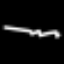
Label: squiggle